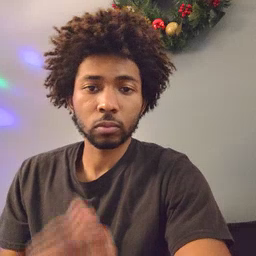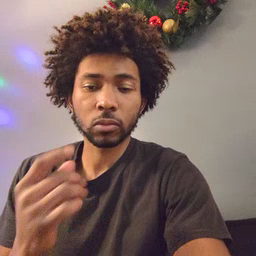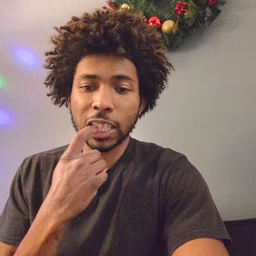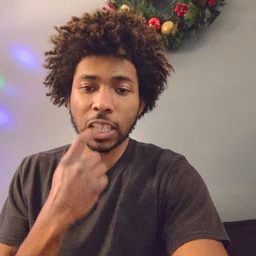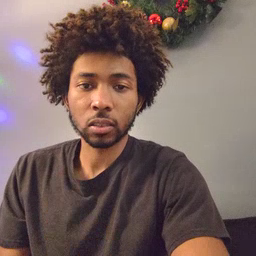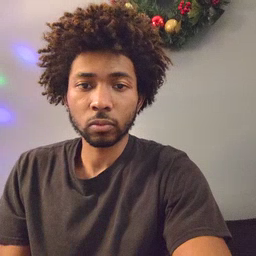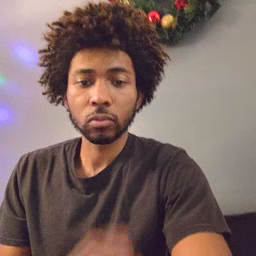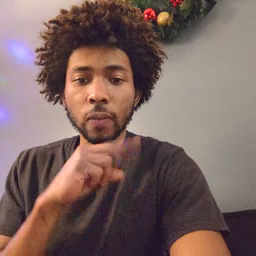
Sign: tooth